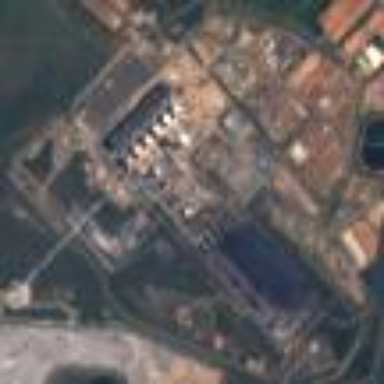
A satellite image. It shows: Industrial area with coal power plant surrounded by fence.